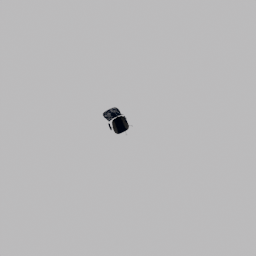
Label: furniture